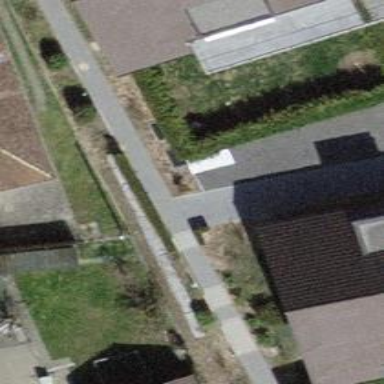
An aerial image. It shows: Road with steps.